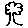
Label: tree